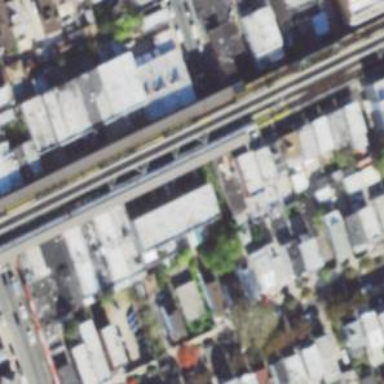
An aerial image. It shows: Bridge over electrified rail tracks leading to service yard.